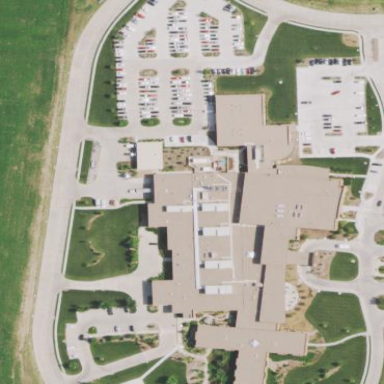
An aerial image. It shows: Hospital building.